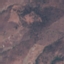
Land use / land cover class: HerbaceousVegetation